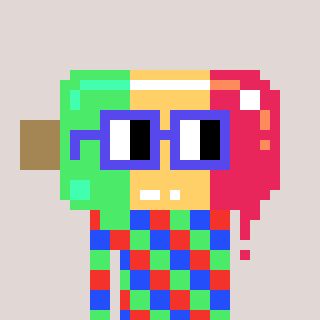
a pixel art character with square blue glasses, a icepop-shaped head and a gunk-colored body on a warm background